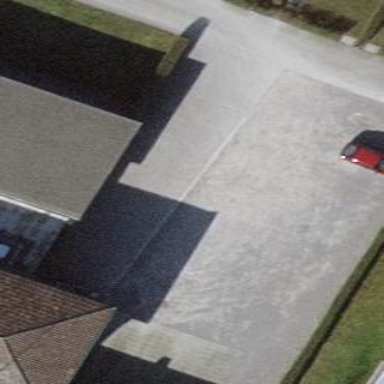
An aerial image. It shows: Parking area with surface.